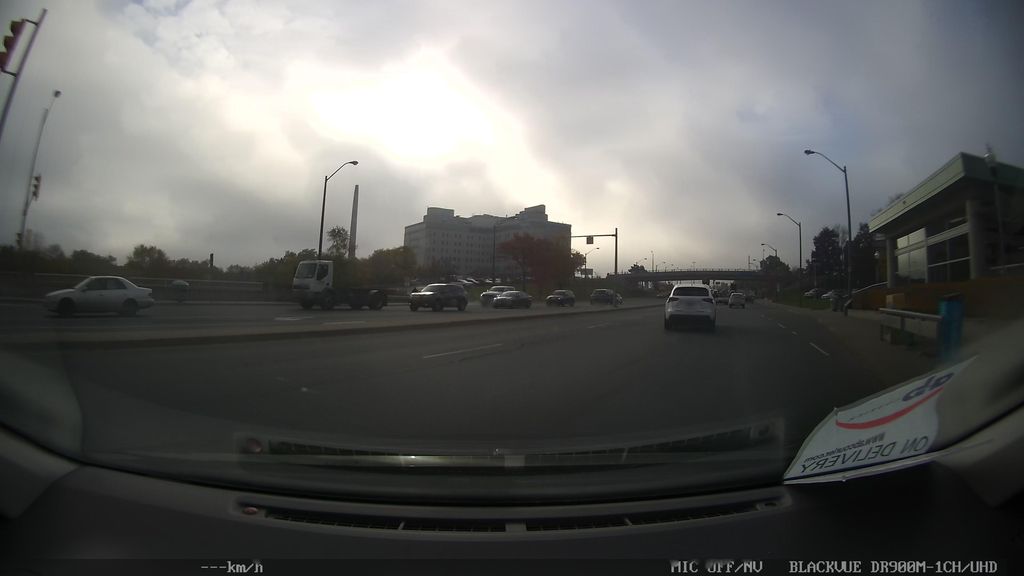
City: toronto